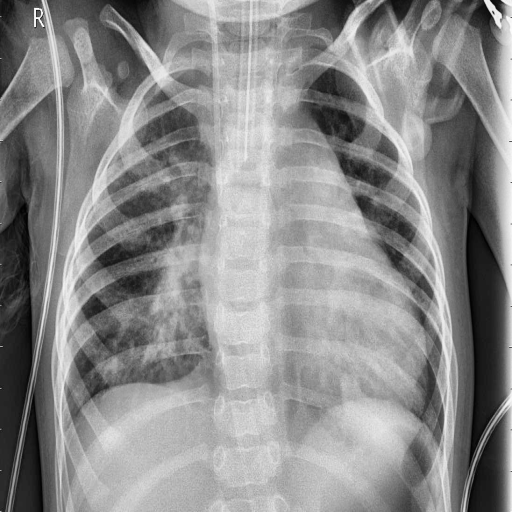
Finding: PNEUMONIA